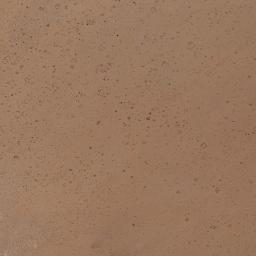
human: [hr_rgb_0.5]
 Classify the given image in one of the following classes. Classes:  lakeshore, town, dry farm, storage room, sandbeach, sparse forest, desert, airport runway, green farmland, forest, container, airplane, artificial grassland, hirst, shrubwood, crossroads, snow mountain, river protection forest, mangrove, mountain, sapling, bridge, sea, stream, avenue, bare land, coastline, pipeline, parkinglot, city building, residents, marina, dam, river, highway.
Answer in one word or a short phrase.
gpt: desert